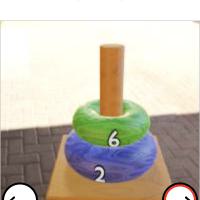
Task: sum
Answer: 8